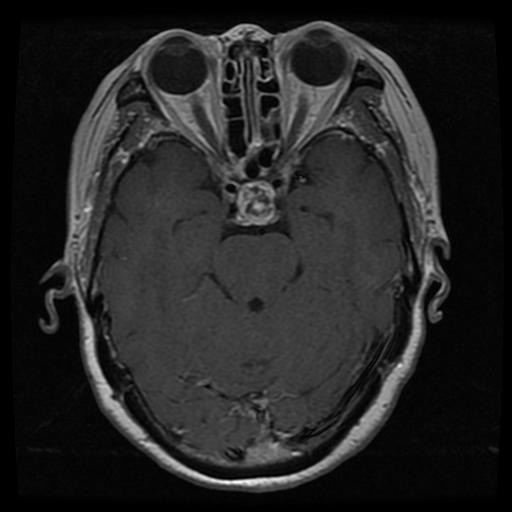
Label: pituitary